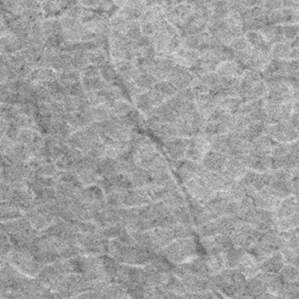
Label: frost